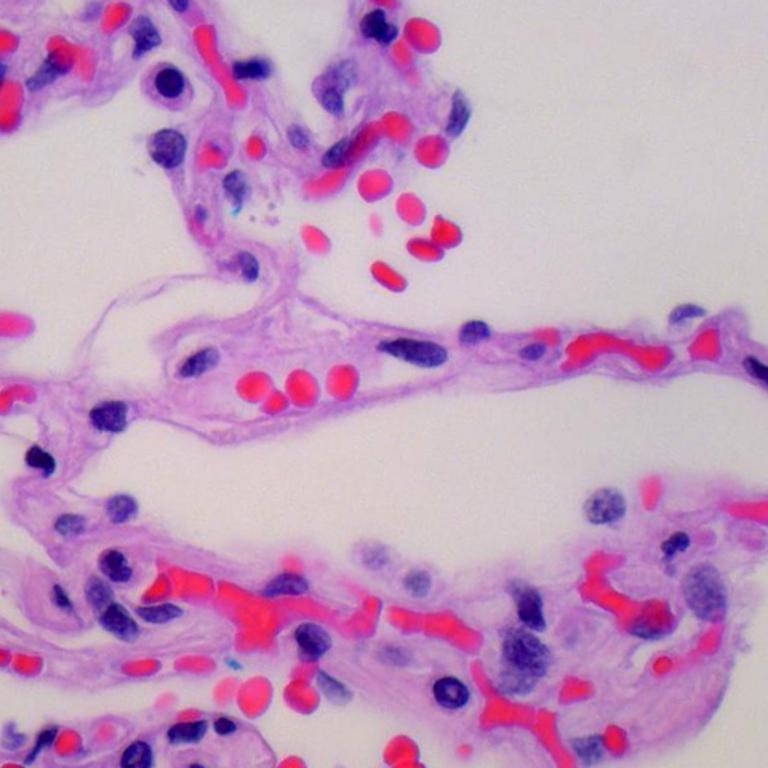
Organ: lung
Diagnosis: benign